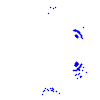
Particle: electron